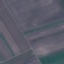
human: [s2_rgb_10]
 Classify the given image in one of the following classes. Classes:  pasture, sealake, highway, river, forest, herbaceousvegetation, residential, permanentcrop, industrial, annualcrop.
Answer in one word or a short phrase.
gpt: AnnualCrop